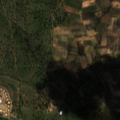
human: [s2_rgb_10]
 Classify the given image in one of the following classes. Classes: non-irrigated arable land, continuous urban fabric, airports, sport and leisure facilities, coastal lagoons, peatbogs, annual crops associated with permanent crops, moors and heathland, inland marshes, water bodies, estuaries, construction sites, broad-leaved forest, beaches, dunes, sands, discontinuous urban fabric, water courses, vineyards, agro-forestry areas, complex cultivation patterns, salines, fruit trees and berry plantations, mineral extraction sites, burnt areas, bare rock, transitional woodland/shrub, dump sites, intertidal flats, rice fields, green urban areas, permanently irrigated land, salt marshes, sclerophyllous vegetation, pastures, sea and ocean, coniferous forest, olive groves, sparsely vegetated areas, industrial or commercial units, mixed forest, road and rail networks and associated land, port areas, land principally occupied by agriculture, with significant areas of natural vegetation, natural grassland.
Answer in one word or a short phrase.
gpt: sport and leisure facilities, complex cultivation patterns, agro-forestry areas